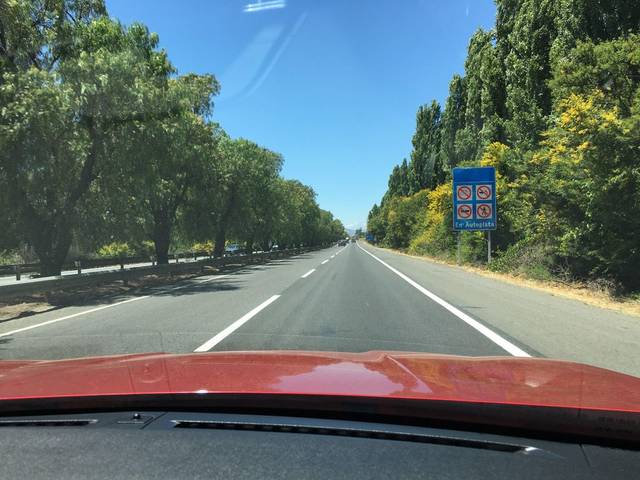
Region: Chile
Coordinates: -33.705, -70.994